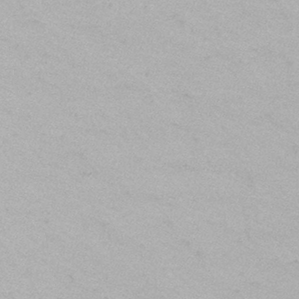
Label: frost